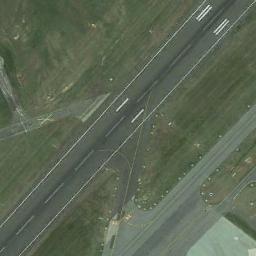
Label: runway